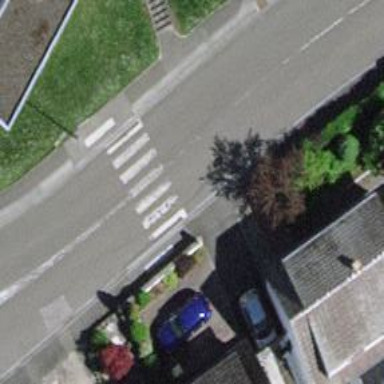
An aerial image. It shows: Zebra crossing for pedestrians.